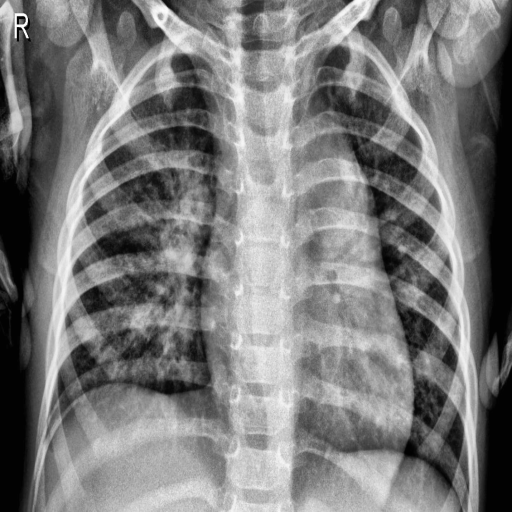
Finding: PNEUMONIA